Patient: sex F, age 34
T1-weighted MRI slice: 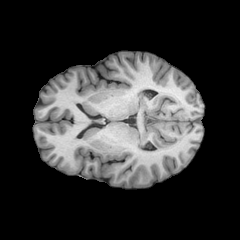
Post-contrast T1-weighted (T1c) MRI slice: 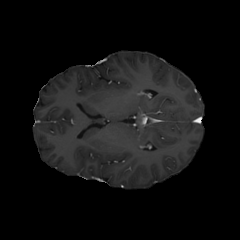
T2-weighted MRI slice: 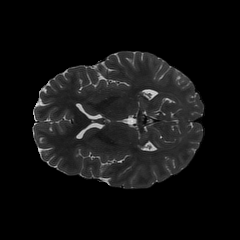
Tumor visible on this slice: no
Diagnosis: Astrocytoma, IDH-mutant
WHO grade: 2